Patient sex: M
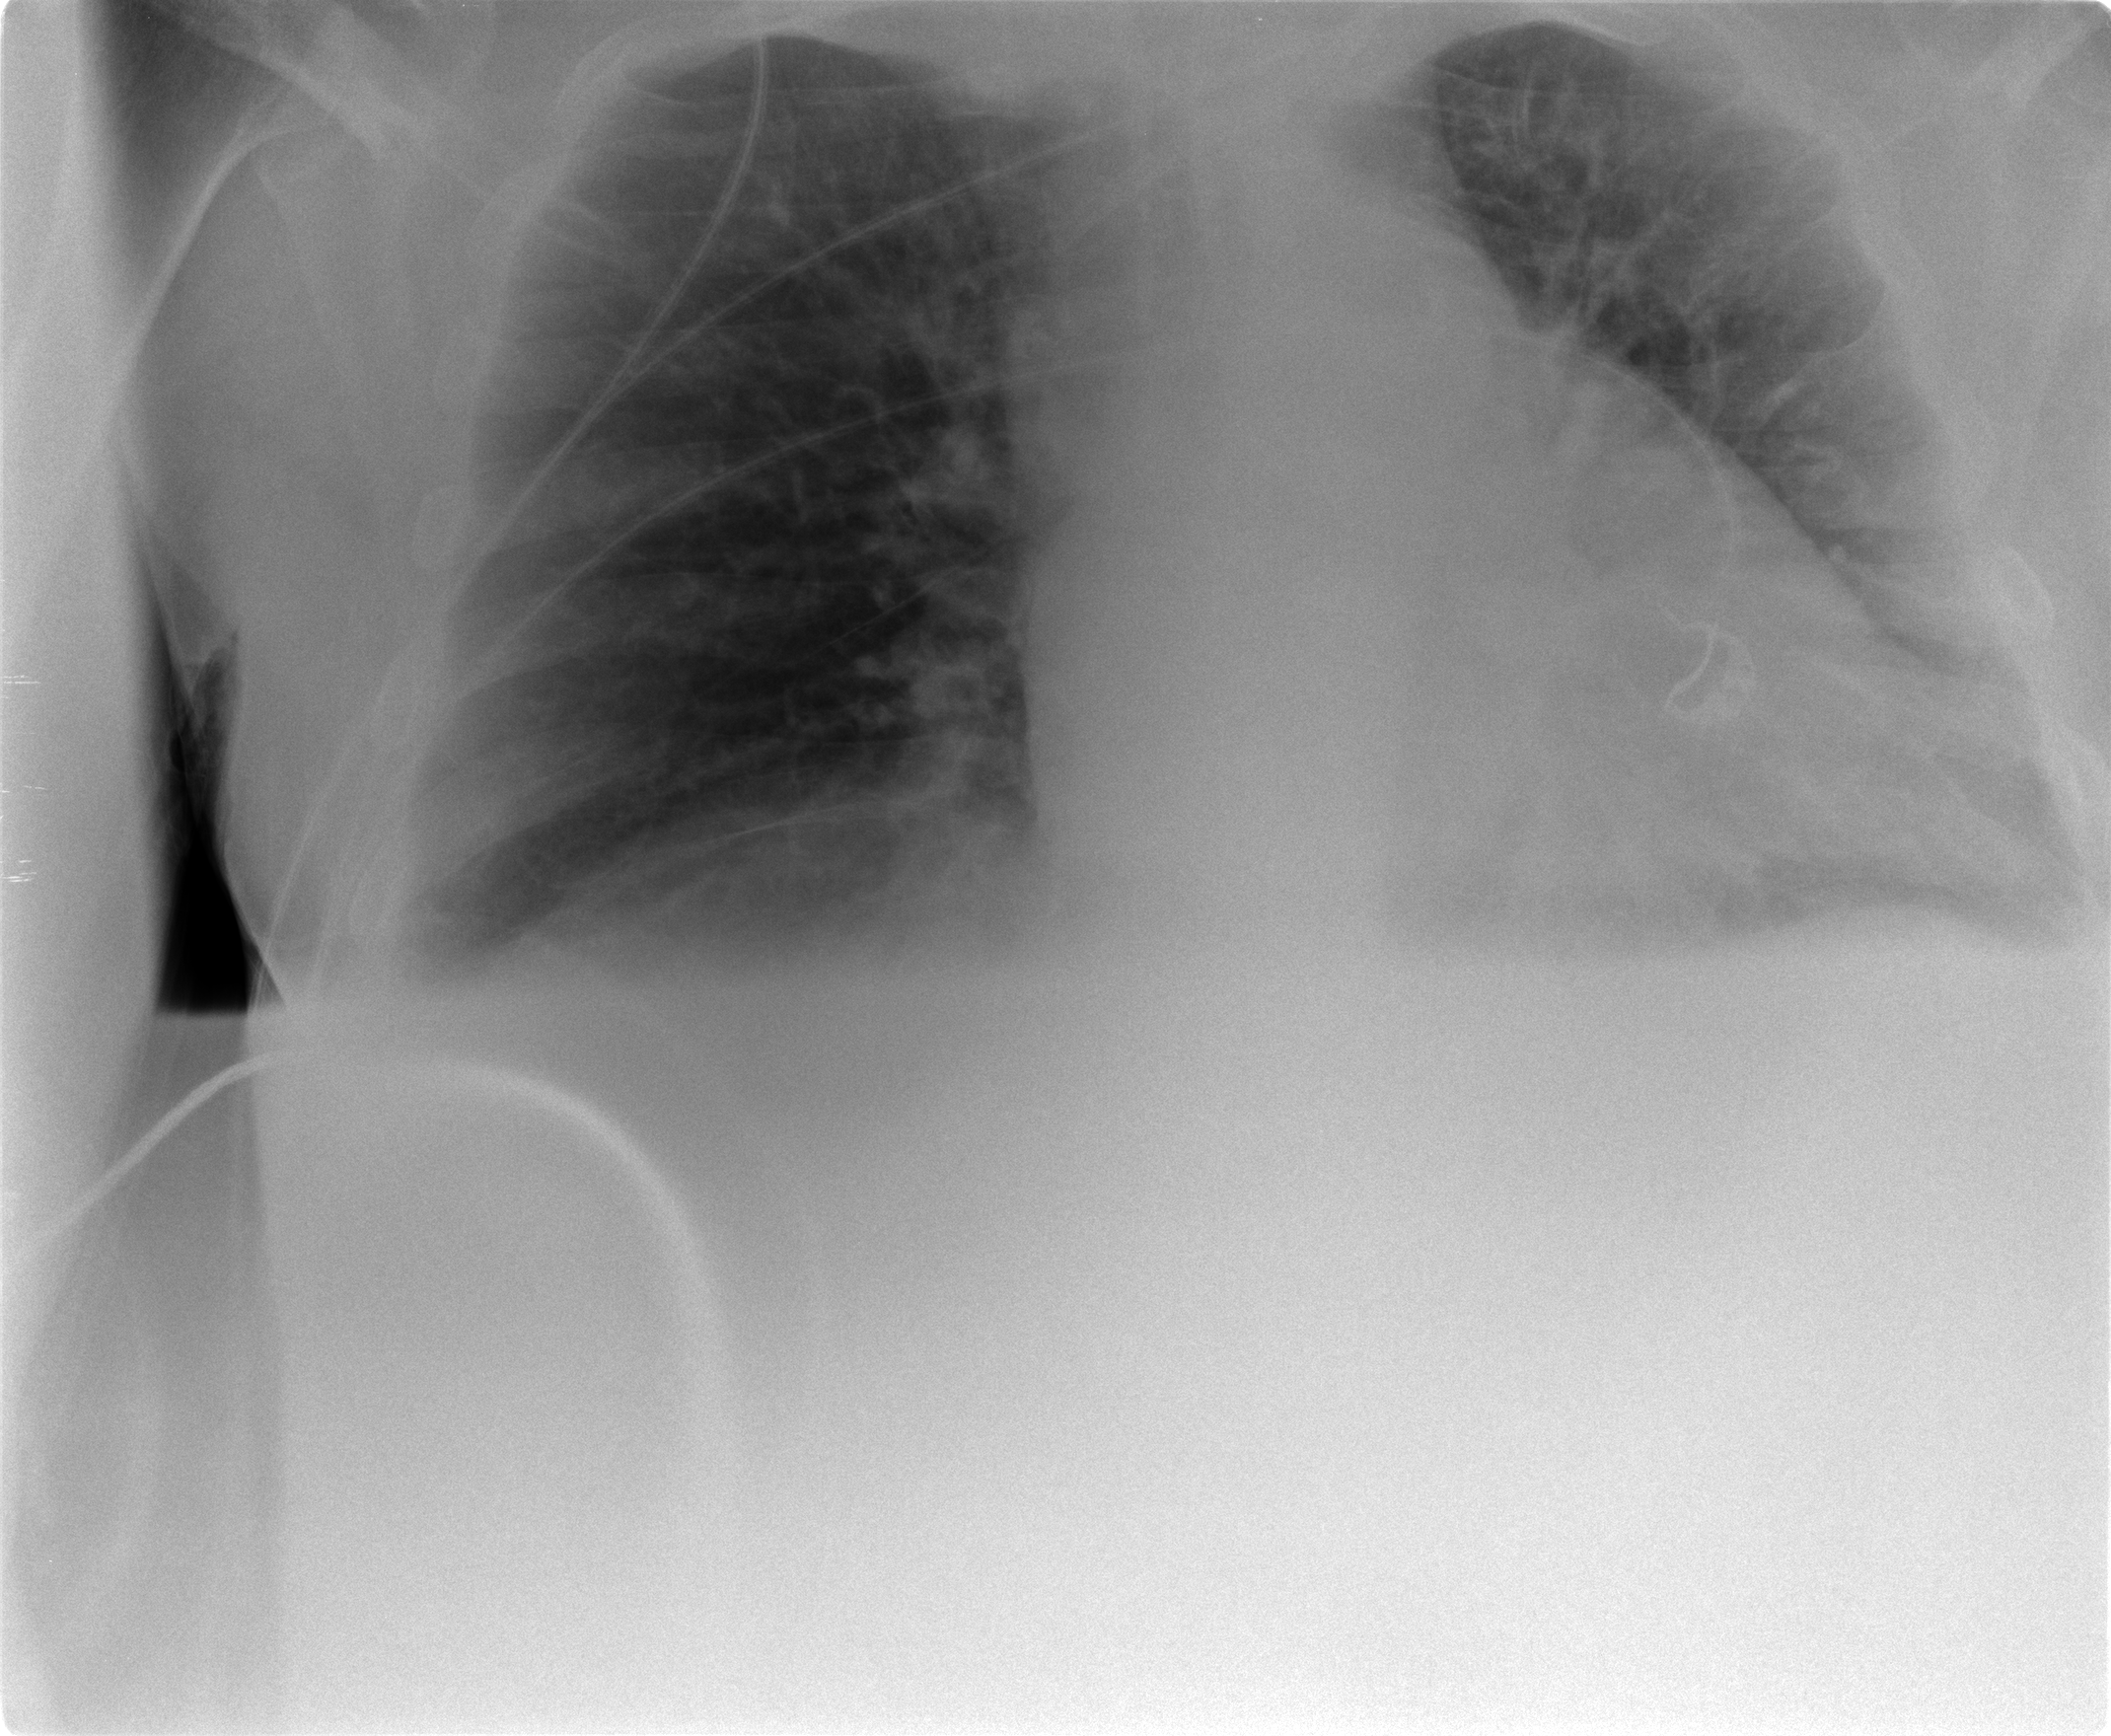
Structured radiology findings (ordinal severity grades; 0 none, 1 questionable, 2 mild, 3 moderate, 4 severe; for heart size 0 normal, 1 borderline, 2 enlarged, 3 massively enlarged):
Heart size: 2
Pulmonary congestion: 2
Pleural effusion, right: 0
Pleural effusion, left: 0
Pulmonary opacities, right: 0
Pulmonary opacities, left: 0
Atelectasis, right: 1
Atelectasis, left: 1